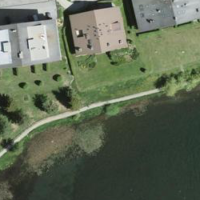
EUNIS habitat code: 53
Species observed at this site:
Caltha palustris
Lysandra coridon
Cirsium arvense
Angelica sylvestris
Epilobium hirsutum